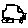
Label: car